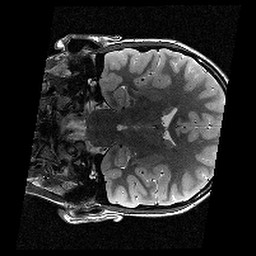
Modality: T2w
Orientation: coronal
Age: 12
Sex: male
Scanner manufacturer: siemens
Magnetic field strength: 3 T
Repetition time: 8.46 s
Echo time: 0.067 s